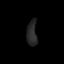
Tissue: skin
Cell type: Epithelial cells
Senescence score: 0.9008
Nuclear area (px): 256
Mean DAPI intensity: 39.723